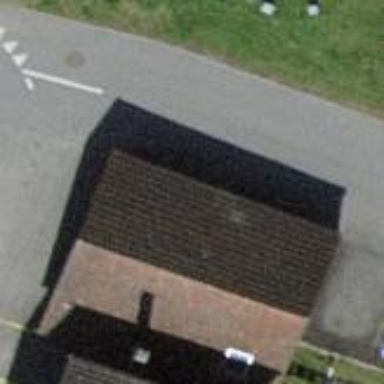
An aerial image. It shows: Gabled building with tile roof oriented along its length.